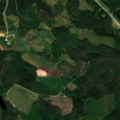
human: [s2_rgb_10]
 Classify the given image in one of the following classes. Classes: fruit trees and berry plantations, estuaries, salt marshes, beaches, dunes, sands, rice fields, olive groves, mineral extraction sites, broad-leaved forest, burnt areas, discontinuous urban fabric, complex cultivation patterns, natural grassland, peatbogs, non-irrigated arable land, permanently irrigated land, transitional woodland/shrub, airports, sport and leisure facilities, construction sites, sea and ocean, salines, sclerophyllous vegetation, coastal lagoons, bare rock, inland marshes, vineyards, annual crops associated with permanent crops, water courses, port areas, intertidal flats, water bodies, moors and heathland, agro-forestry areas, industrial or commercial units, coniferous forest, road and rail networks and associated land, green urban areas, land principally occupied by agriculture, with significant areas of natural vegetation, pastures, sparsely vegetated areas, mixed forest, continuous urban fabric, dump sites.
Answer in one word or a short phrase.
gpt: land principally occupied by agriculture, with significant areas of natural vegetation, coniferous forest, mixed forest, transitional woodland/shrub